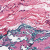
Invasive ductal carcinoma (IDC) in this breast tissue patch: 0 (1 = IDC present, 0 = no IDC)